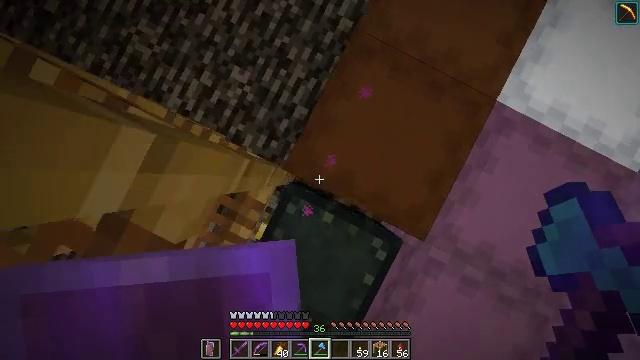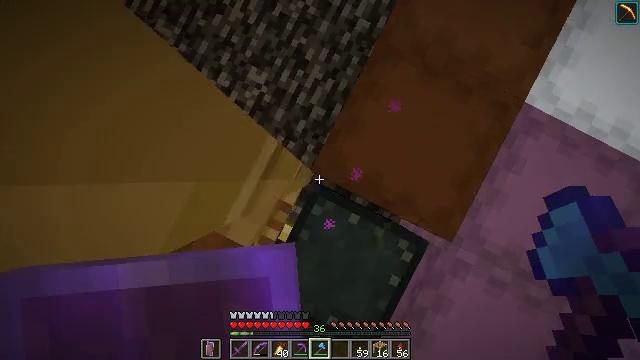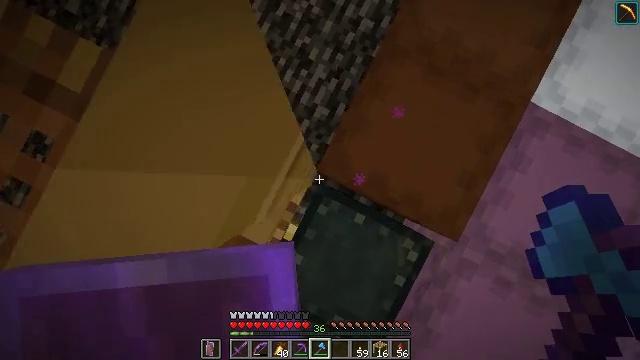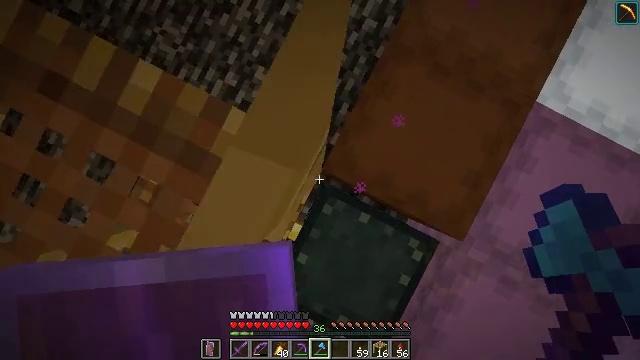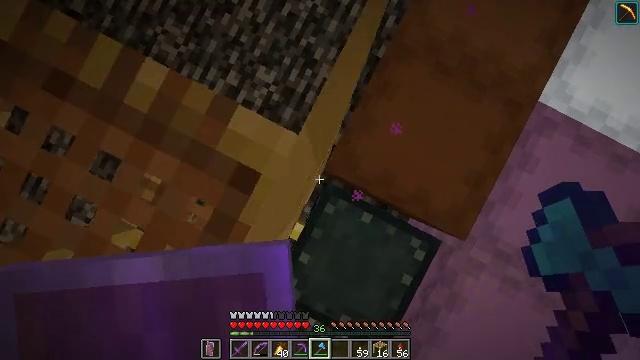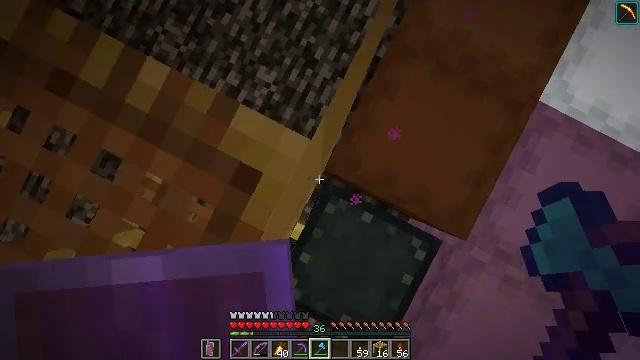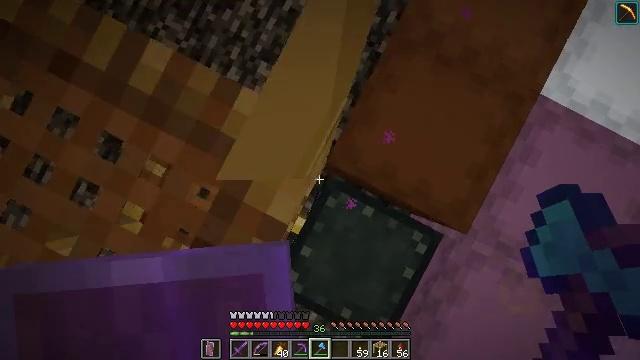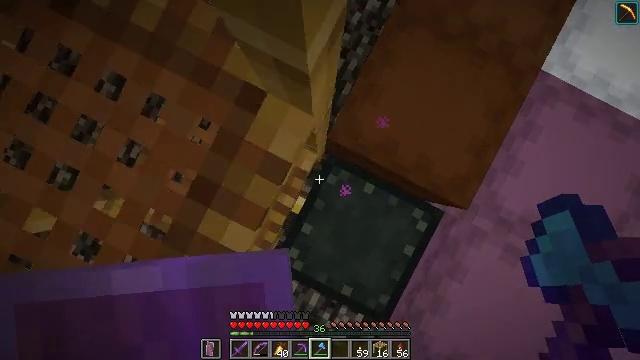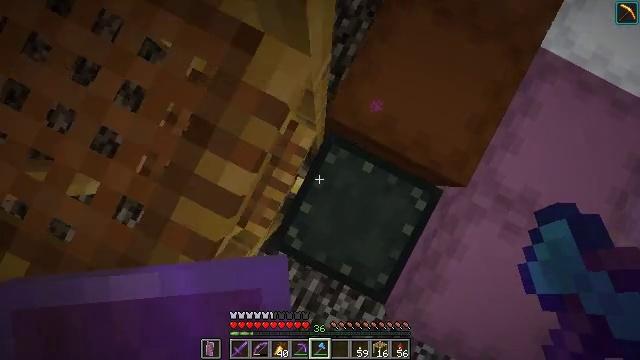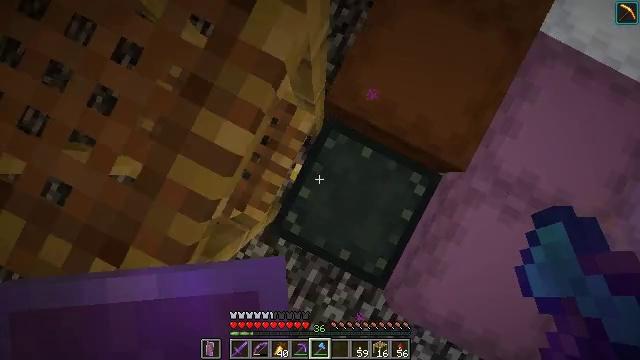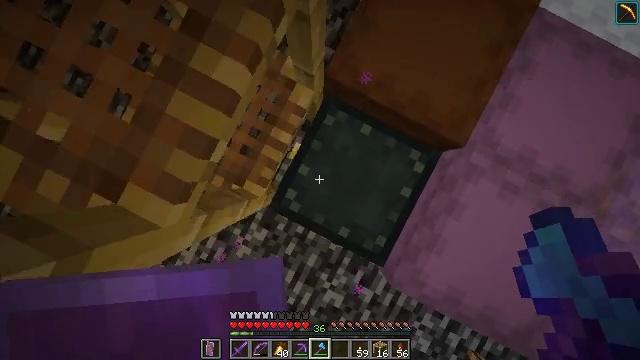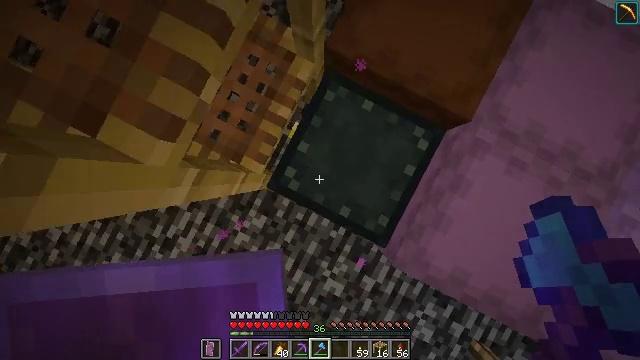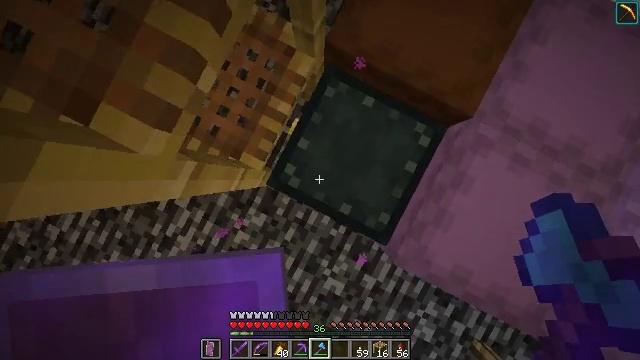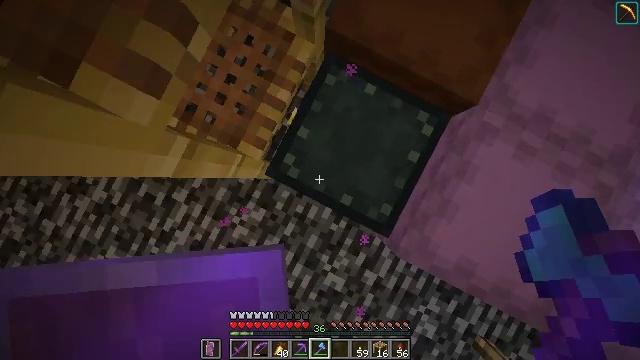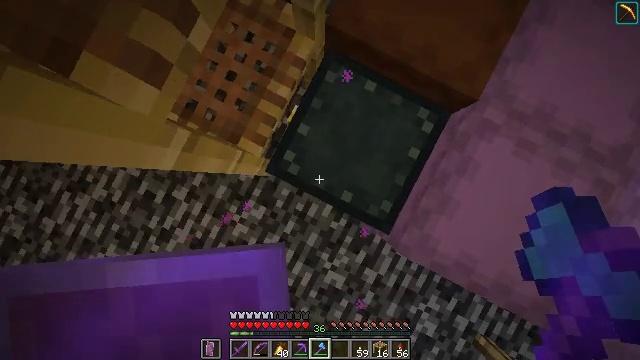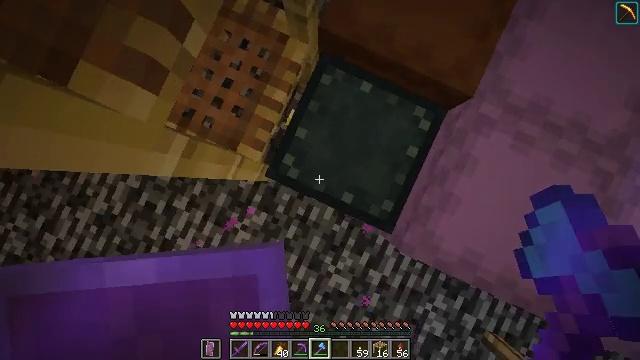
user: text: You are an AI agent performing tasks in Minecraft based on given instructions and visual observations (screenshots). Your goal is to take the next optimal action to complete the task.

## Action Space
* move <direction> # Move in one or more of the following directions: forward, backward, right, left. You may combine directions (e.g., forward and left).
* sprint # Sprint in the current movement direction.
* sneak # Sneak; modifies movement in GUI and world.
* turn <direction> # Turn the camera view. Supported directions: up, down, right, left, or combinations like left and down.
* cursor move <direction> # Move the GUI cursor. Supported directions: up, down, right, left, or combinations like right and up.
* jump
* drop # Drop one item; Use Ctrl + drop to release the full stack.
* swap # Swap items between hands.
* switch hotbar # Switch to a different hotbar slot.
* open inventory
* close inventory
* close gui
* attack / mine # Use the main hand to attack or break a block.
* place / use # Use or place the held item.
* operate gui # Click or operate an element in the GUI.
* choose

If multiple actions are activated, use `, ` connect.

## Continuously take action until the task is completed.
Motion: motion action
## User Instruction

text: Retrieve the ender chest safely.
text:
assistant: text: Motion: no_op
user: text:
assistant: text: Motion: no_op
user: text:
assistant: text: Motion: no_op
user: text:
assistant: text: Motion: no_op
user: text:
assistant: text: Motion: no_op
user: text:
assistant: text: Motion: move back
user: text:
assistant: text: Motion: move back
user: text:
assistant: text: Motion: move back
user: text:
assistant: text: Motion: move back
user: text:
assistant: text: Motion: no_op
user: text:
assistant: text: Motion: no_op
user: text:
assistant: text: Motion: no_op
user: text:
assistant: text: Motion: no_op
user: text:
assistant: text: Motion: no_op
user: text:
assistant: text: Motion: turn right and up
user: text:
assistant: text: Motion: turn right and up
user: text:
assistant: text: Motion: turn right
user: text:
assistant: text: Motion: no_op
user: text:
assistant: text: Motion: no_op
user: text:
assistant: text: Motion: no_op
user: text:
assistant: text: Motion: no_op
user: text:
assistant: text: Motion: no_op
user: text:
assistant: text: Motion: no_op
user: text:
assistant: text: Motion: no_op
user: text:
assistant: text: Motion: no_op
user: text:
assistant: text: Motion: no_op
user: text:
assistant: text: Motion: no_op
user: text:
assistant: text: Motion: no_op
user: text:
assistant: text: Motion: turn up
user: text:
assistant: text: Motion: turn up